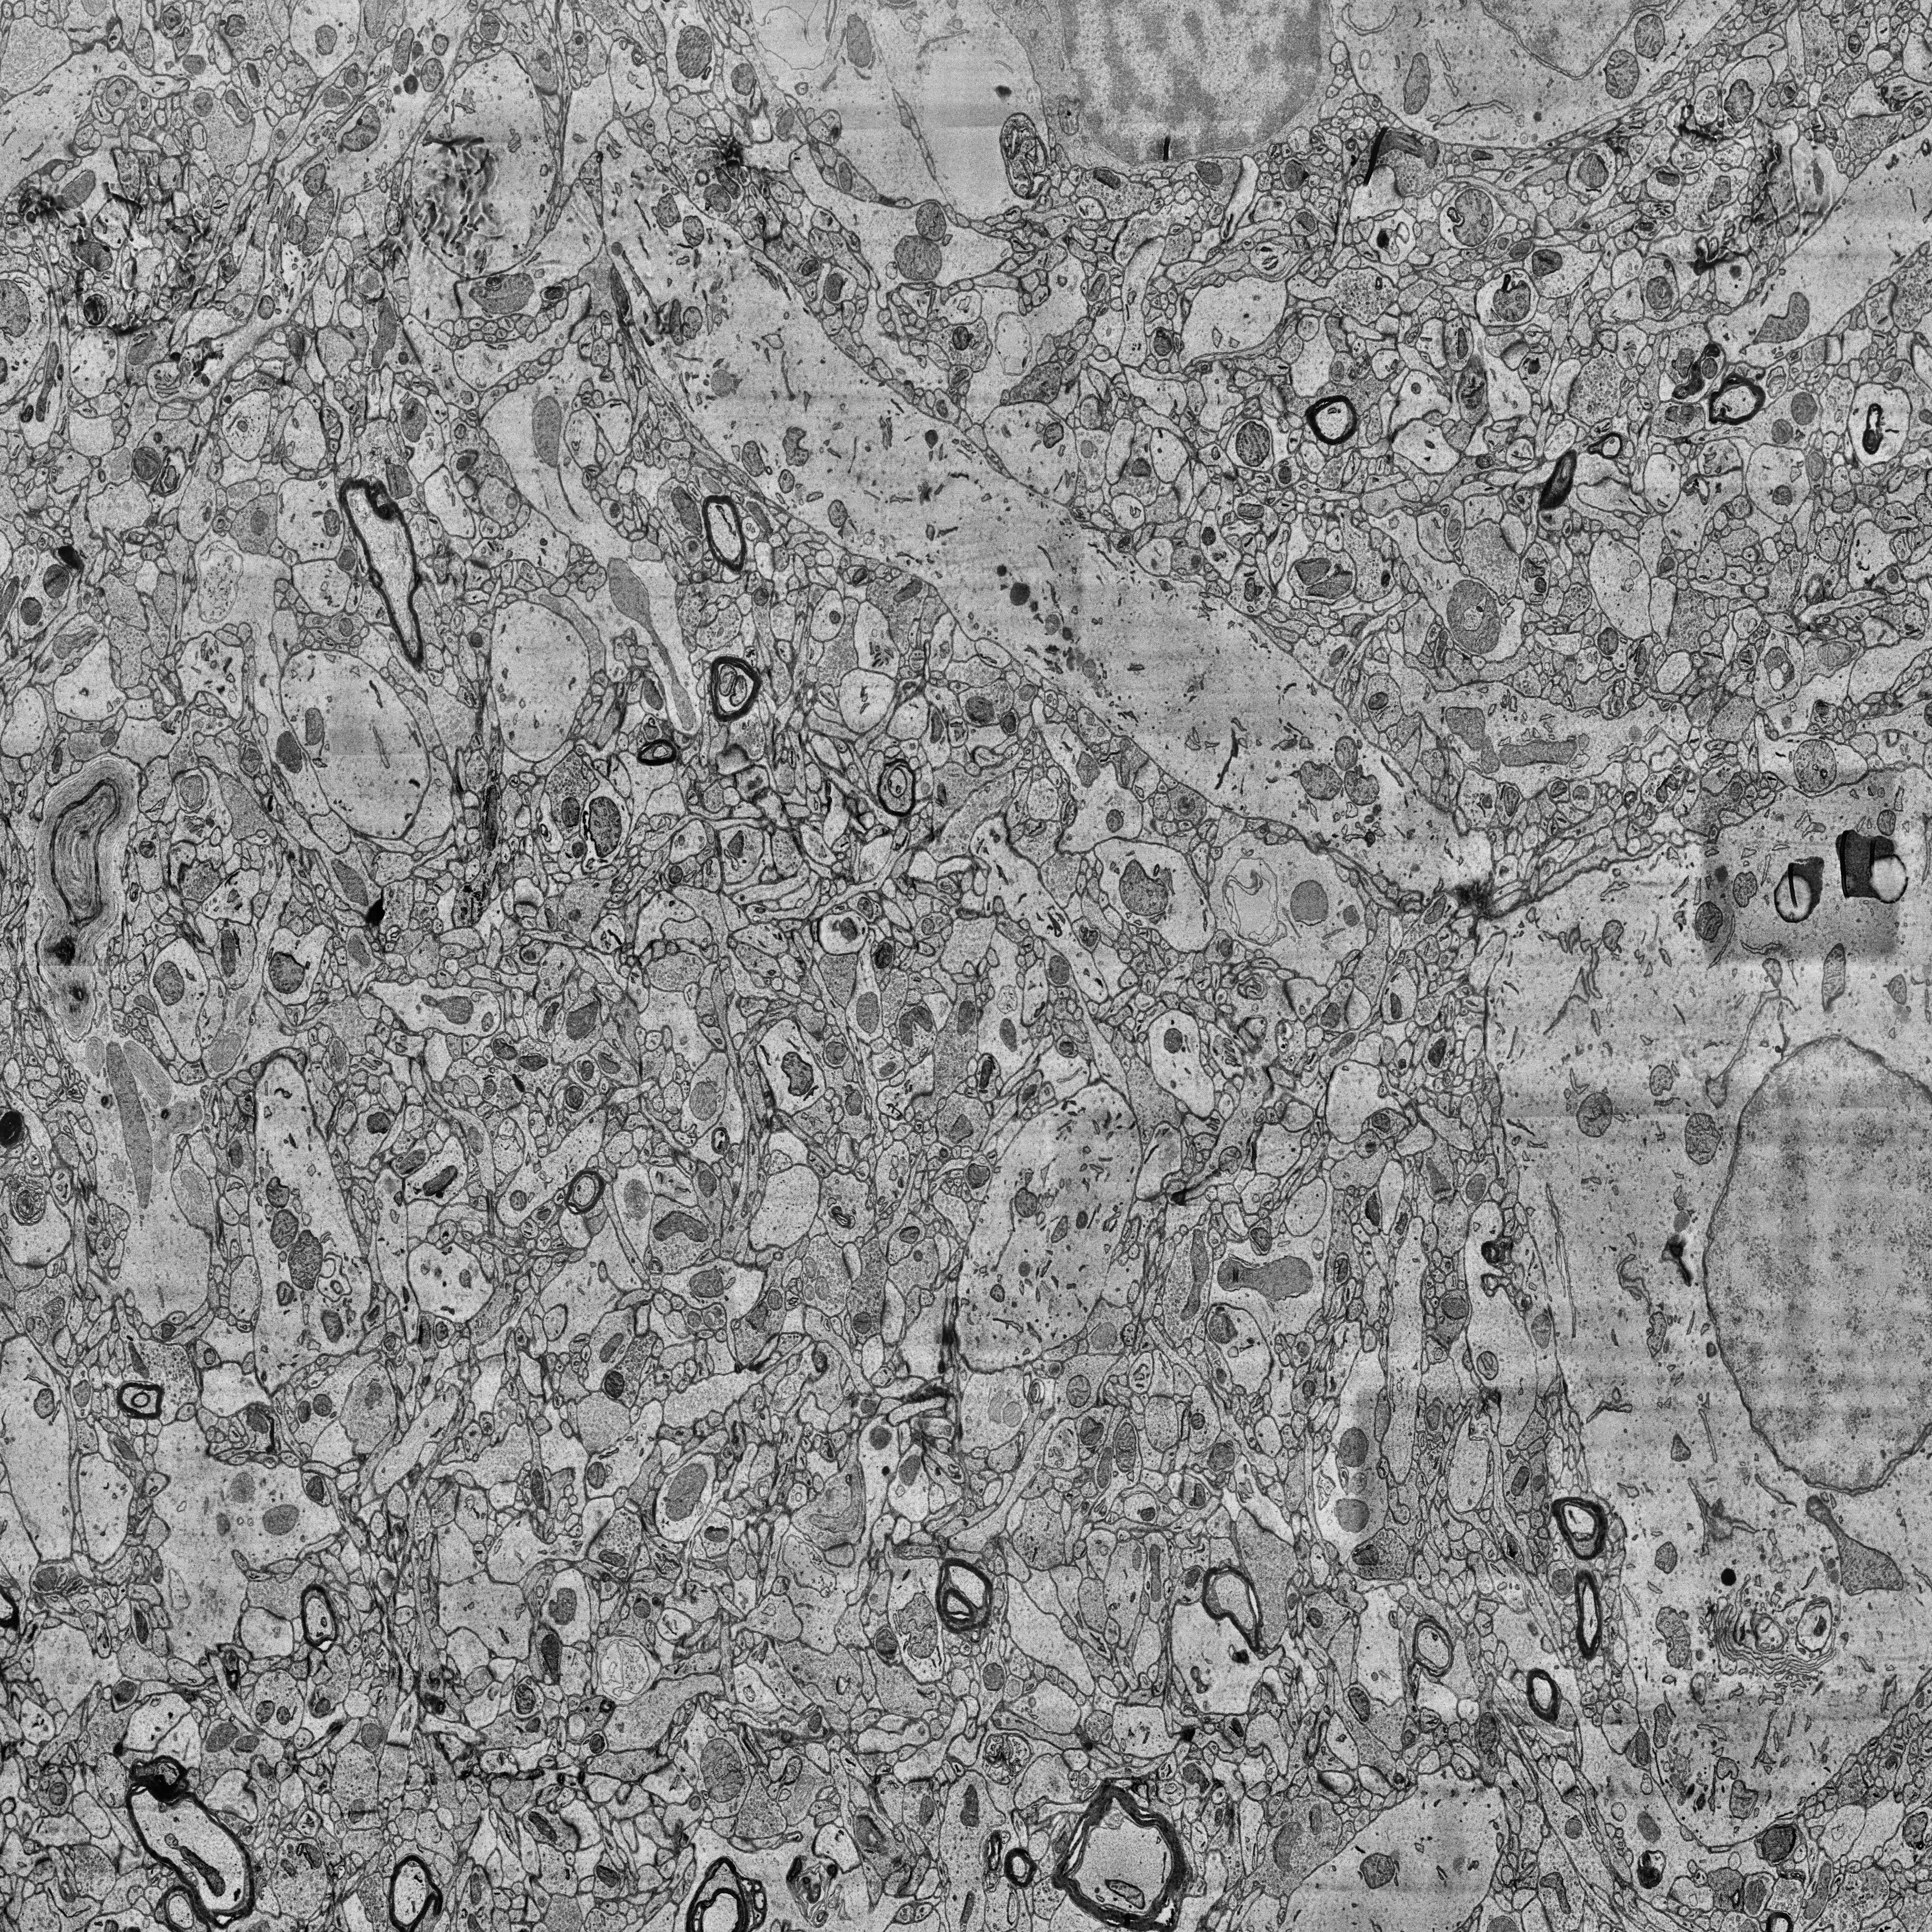
Electron microscopy slice of human cortex tissue
Slice depth (z): 225
Mitochondria instances in slice: 485